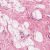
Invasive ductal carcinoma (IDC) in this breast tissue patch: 0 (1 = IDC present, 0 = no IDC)